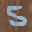
Label: 5